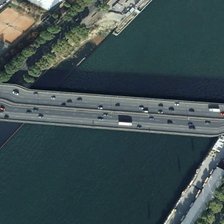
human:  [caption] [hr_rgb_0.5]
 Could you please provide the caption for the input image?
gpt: many cars are on a bridge over a river with some green trees and buildings in two sides of it .

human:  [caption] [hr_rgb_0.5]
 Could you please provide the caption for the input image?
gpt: many cars are on a bridge over a river with some green trees and buildings in two sides of it .

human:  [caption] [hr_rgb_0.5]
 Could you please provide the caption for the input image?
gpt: many cars are on a bridge over a river with some green trees and buildings in two sides of it .

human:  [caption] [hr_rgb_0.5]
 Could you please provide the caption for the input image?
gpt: many cars are on a bridge over a river with some green trees and buildings in two sides of it .

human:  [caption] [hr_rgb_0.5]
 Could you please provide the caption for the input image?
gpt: many cars are on a bridge over a river with some green trees and buildings in two sides of it .